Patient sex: M
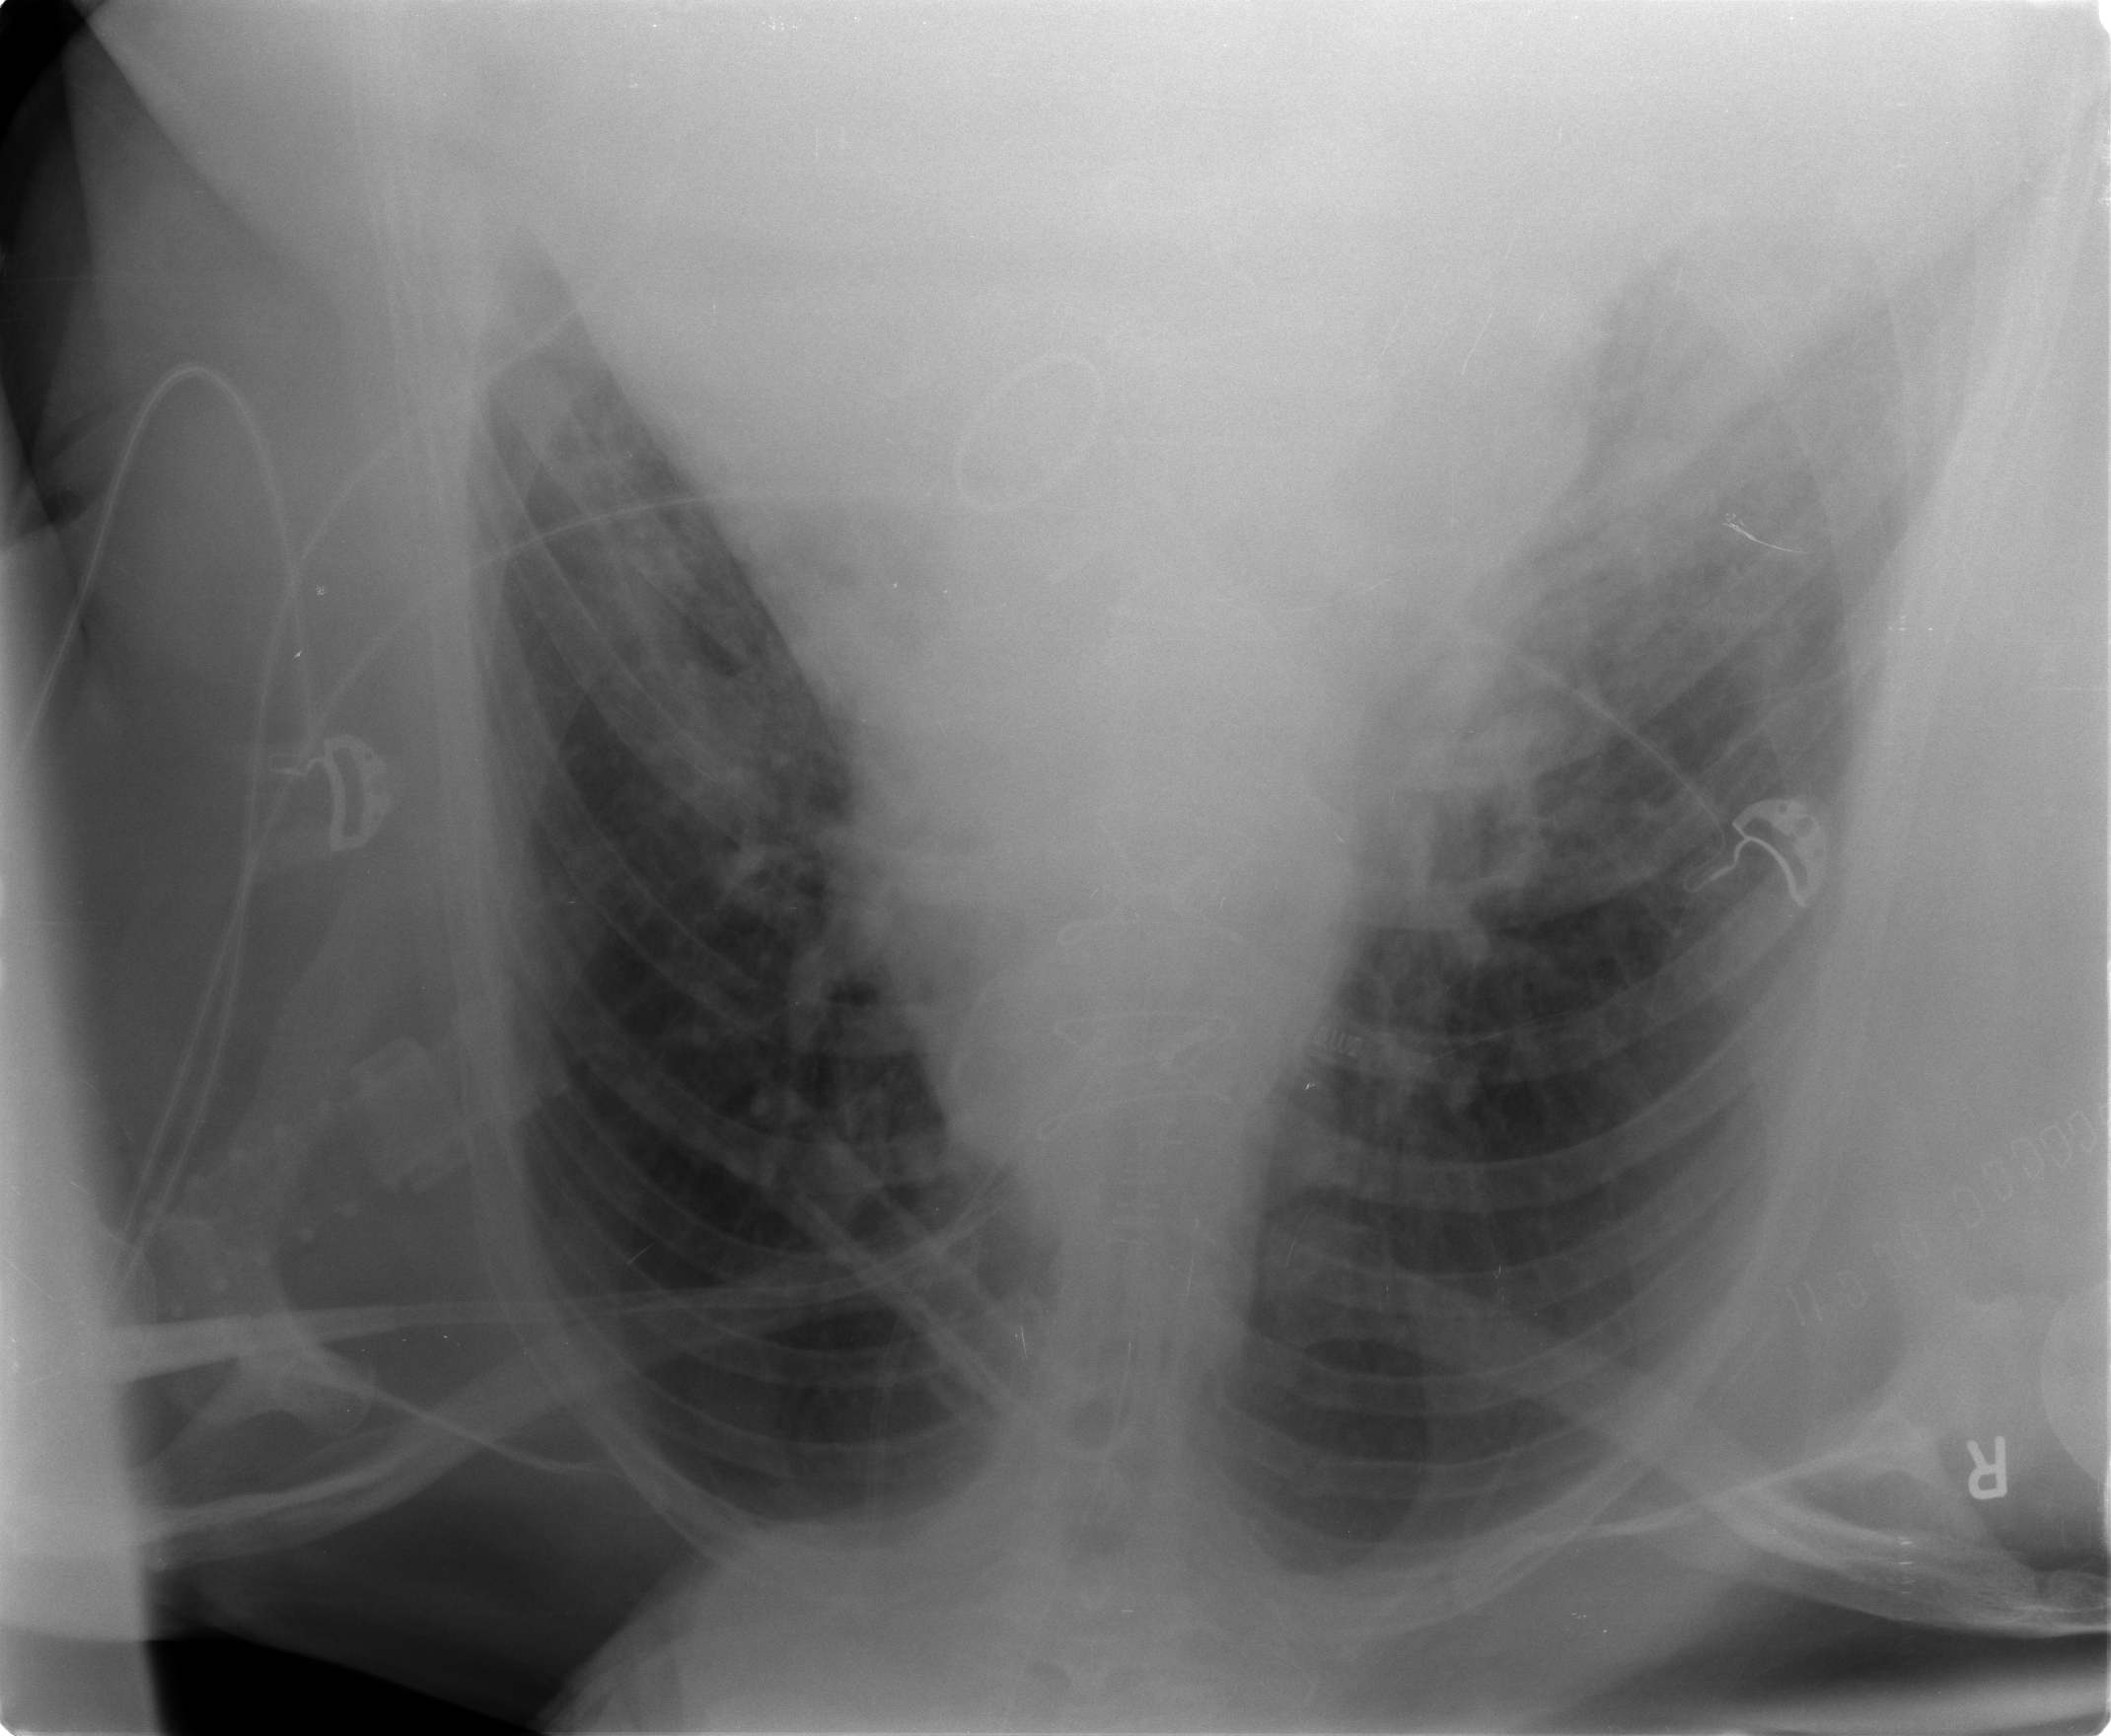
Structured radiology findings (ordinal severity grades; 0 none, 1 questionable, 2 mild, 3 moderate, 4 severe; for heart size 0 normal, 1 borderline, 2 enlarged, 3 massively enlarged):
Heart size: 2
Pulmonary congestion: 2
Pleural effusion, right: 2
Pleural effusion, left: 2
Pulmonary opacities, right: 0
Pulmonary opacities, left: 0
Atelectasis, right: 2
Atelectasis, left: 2